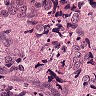
Metastatic tissue present: yes